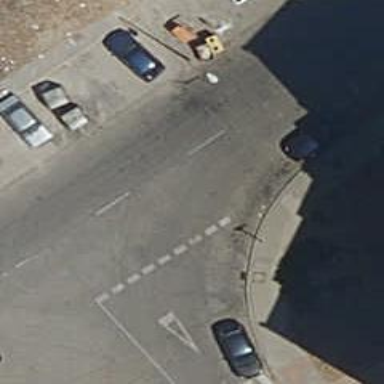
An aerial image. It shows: Bump for traffic calming.